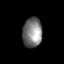
Tissue: lung
Cell type: Epithelial cells
Senescence score: 0.2362
Nuclear area (px): 571
Mean DAPI intensity: 123.788